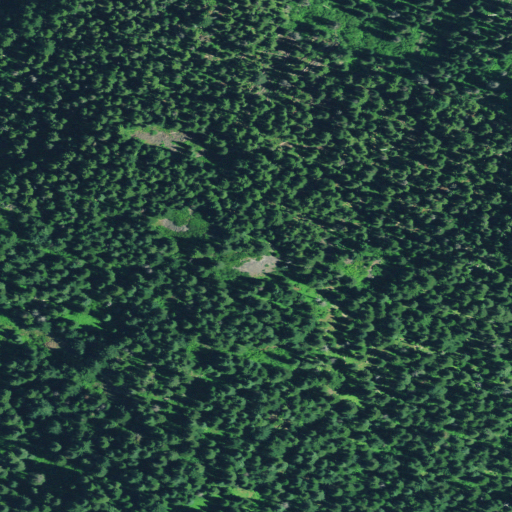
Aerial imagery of mountain in Oregon named Yankee Mountain containing only evergreen forest